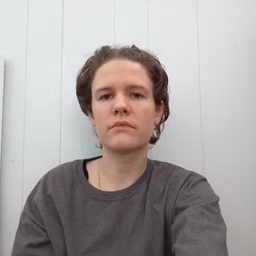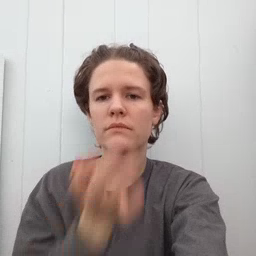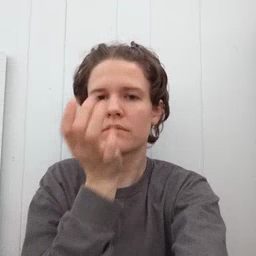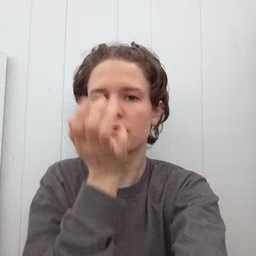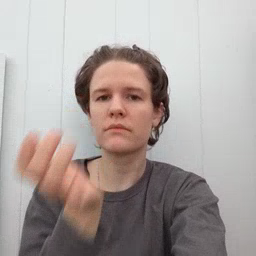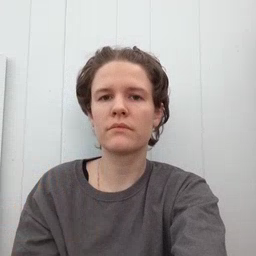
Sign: grass